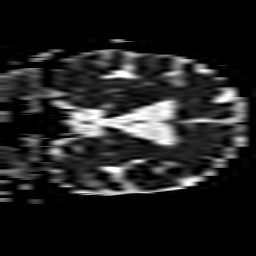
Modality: ADC
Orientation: coronal
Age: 73
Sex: female
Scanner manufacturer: philips
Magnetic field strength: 3 T
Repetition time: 3.961 s
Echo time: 0.06134 s